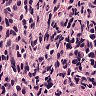
Metastatic tissue present: yes